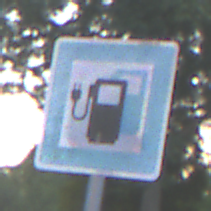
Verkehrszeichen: LadestationFuerElektrofahrzeuge
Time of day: SunriseSunset
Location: Outdoor (Urban)
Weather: Clear
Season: NotSpecified
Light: Natural